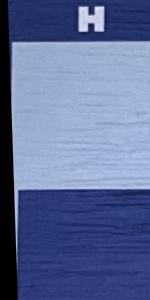
Label: Empty